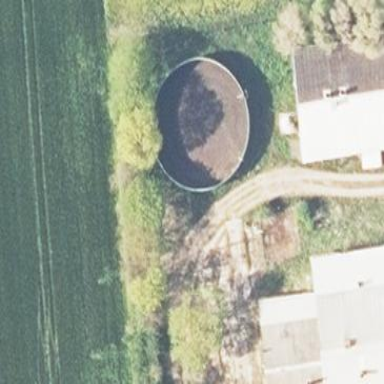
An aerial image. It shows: Storage tank with man-made structure.